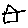
Label: house